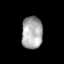
Tissue: prostate
Cell type: NK cells
Senescence score: 0.3095
Nuclear area (px): 663
Mean DAPI intensity: 170.149